Question: I have a large txt file whose structure looks like :
- - -
---
I was wondering if there is a way to regroup and sort all lines that have the same title_topic and sort them afterwards based on logical number order (1,2..9,10,11, 12 etc.).
## Thank you all in advance.
Example of txt file :
> {"title_topic": "Resoudre un probleme avec Go voyage", "title_foreach_post": ["
Re: Resoudre un probleme avec Go voyage "], "post_number": "null"}
> {"title_topic": "Resoudre un probleme avec Go voyage", "title_foreach_post": ["
Re: Resoudre un probleme avec Go voyage "], "post_number": "1."}
> {"title_topic": "Resoudre un probleme avec Go voyage", "title_foreach_post": ["
Re: Resoudre un probleme avec Go voyage "], "post_number": "10."}
> {"title_topic": "Loueur Goldcar ne rembourse pas une reservation annulee", "title_foreach_post": ["
Re: Loueur Goldcar ne rembourse pas une reservation annulee "], "post_number": "null"}
> {"title_topic": "Loueur Goldcar ne rembourse pas une reservation annulee", "title_foreach_post": ["
Re: Loueur Goldcar ne rembourse pas une reservation annulee "], "post_number": "1."}
> {"title_topic": "Loueur Goldcar ne rembourse pas une reservation annulee", "title_foreach_post": ["
Re: Loueur Goldcar ne rembourse pas une reservation annulee "], "post_number": "12."}
> {"title_topic": "Resoudre un probleme avec Go voyage", "title_foreach_post": ["
Re: Resoudre un probleme avec Go voyage "], "post_number": "11."}
> {"title_topic": "Resoudre un probleme avec Go voyage", "title_foreach_post": ["
Re: Resoudre un probleme avec Go voyage "], "post_number": "12."}
Output example:

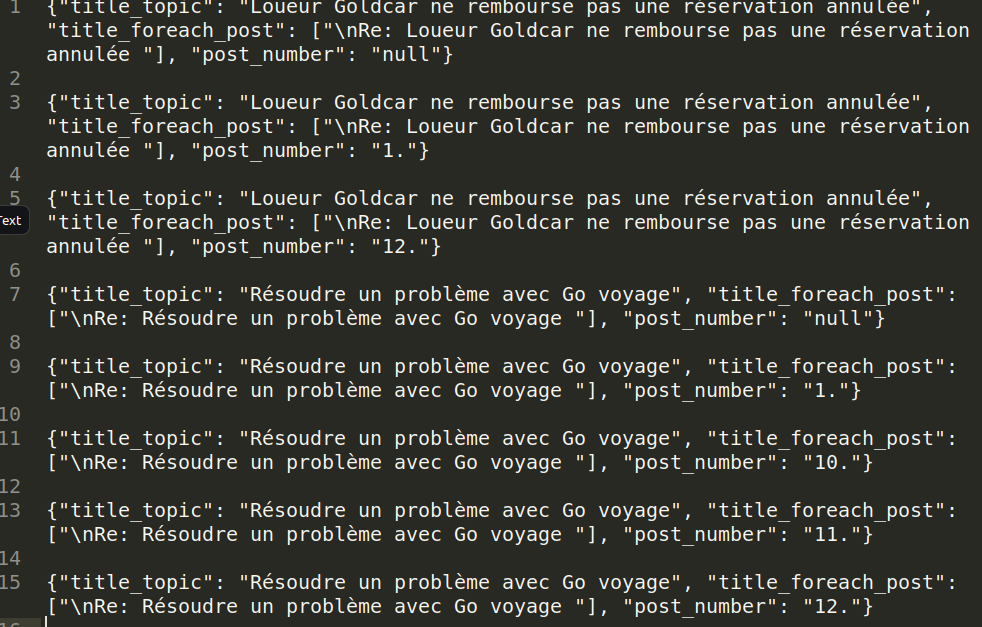
Answer: As you can see in code below I use <URL>'.
Just for example I'm reading input file from text string using 'io.StringIO()' to model file input, in real life you'll use regular file reading.
<URL>
'''
import io, json
text = r"""
{"title_topic": "Resoudre un probleme avec Go voyage", "title_foreach_post": ["
Re: Resoudre un probleme avec Go voyage "], "post_number": "null"}
{"title_topic": "Resoudre un probleme avec Go voyage", "title_foreach_post": ["
Re: Resoudre un probleme avec Go voyage "], "post_number": "1."}
{"title_topic": "Resoudre un probleme avec Go voyage", "title_foreach_post": ["
Re: Resoudre un probleme avec Go voyage "], "post_number": "10."}
{"title_topic": "Loueur Goldcar ne rembourse pas une reservation annulee", "title_foreach_post": ["
Re: Loueur Goldcar ne rembourse pas une reservation annulee "], "post_number": "null"}
{"title_topic": "Loueur Goldcar ne rembourse pas une reservation annulee", "title_foreach_post": ["
Re: Loueur Goldcar ne rembourse pas une reservation annulee "], "post_number": "1."}
{"title_topic": "Loueur Goldcar ne rembourse pas une reservation annulee", "title_foreach_post": ["
Re: Loueur Goldcar ne rembourse pas une reservation annulee "], "post_number": "12."}
{"title_topic": "Resoudre un probleme avec Go voyage", "title_foreach_post": ["
Re: Resoudre un probleme avec Go voyage "], "post_number": "11."}
{"title_topic": "Resoudre un probleme avec Go voyage", "title_foreach_post": ["
Re: Resoudre un probleme avec Go voyage "], "post_number": "12."}
"""
data = [json.loads(line) for line in io.StringIO(text) if line.strip()]
data = sorted(data, key = lambda e: (e['title_topic'],
int(float(e['post_number'])) if e['post_number'] != 'null' else 0))
print(data)
'''
Output:
'''
[
{
"title_topic": "Loueur Goldcar ne rembourse pas une reservation annulee",
"title_foreach_post": [
"
Re: Loueur Goldcar ne rembourse pas une reservation annulee "
],
"post_number": "null"
},
{
"title_topic": "Loueur Goldcar ne rembourse pas une reservation annulee",
"title_foreach_post": [
"
Re: Loueur Goldcar ne rembourse pas une reservation annulee "
],
"post_number": "1."
},
{
"title_topic": "Loueur Goldcar ne rembourse pas une reservation annulee",
"title_foreach_post": [
"
Re: Loueur Goldcar ne rembourse pas une reservation annulee "
],
"post_number": "12."
},
{
"title_topic": "Resoudre un probleme avec Go voyage",
"title_foreach_post": [
"
Re: Resoudre un probleme avec Go voyage "
],
"post_number": "null"
},
{
"title_topic": "Resoudre un probleme avec Go voyage",
"title_foreach_post": [
"
Re: Resoudre un probleme avec Go voyage "
],
"post_number": "1."
},
{
"title_topic": "Resoudre un probleme avec Go voyage",
"title_foreach_post": [
"
Re: Resoudre un probleme avec Go voyage "
],
"post_number": "10."
},
{
"title_topic": "Resoudre un probleme avec Go voyage",
"title_foreach_post": [
"
Re: Resoudre un probleme avec Go voyage "
],
"post_number": "11."
},
{
"title_topic": "Resoudre un probleme avec Go voyage",
"title_foreach_post": [
"
Re: Resoudre un probleme avec Go voyage "
],
"post_number": "12."
}
]
'''